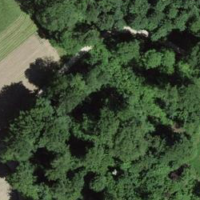
EUNIS habitat code: 41
Species observed at this site:
Allium ursinum
Fagus sylvatica